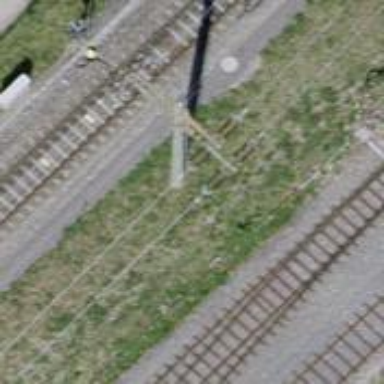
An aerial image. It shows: Concrete power pole.